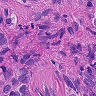
Metastatic tissue present: yes